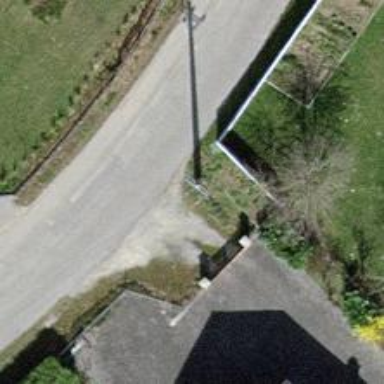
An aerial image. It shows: Minor power line with three cables.